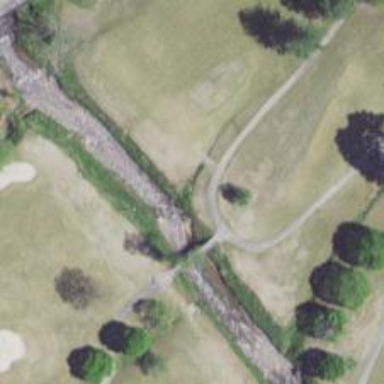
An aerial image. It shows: Path for both road and golf.